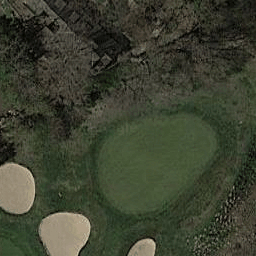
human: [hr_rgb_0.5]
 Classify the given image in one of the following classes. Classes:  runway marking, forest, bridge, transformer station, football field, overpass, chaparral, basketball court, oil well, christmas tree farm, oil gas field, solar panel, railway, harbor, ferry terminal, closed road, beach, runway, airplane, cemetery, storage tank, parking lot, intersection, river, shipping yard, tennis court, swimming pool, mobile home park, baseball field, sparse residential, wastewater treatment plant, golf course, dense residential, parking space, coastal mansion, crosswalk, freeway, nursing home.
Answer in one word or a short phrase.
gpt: golf course